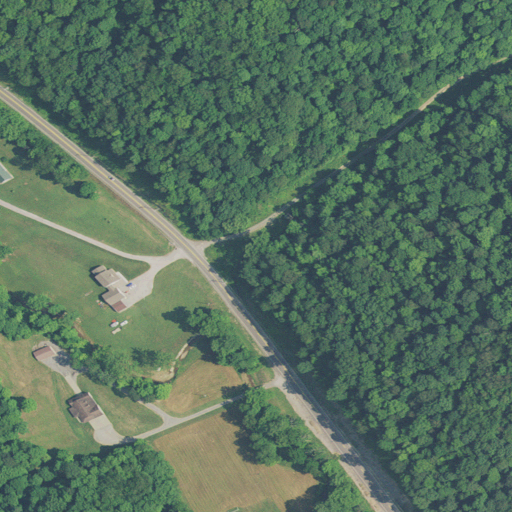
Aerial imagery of valley in West Virginia named Berry Hollow containing deciduous forest, pasture, low intensity development, grassland, open development, and mixed forest